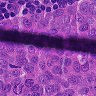
Metastatic tissue present: yes